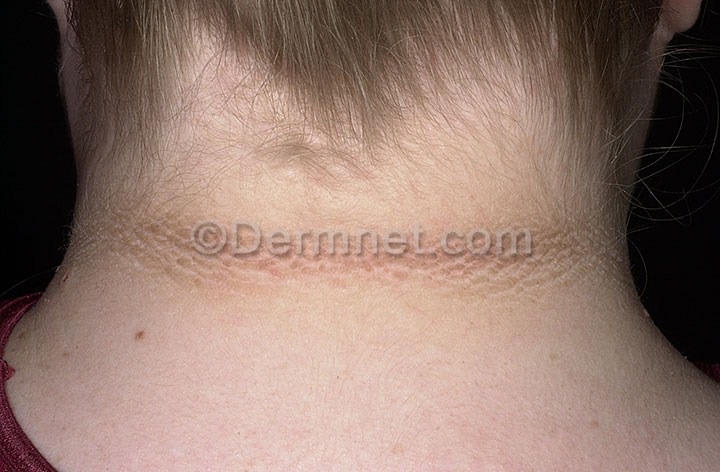
Disease: Systemic Disease